Question:
I was about to integrate 'jsconfig.json' with my existing project for benefitting from its 'baseurl' option. As the template showed by vs-code, I added a jsconfig.json to my client folder (which has its own node_modules, completely separated from server). But seems like it doesn't work. Meanwhile, it shows an error at the beginning of the jsconfig file 'client/node_modules/harmony-reflect/index' not found', but when I 'yarn add' harmony-reflect to client modules, the error still exists. Here is the code:
'''
{
"compilerOptions": {
"baseUrl": ".",
"paths": {
"components/*": ["./src/js/components/*"]
},
"module": "es6",
"target": "es2020"
},
"exclude": ["node_modules"]
}
'''
Could you guys help me with this? Thanks!
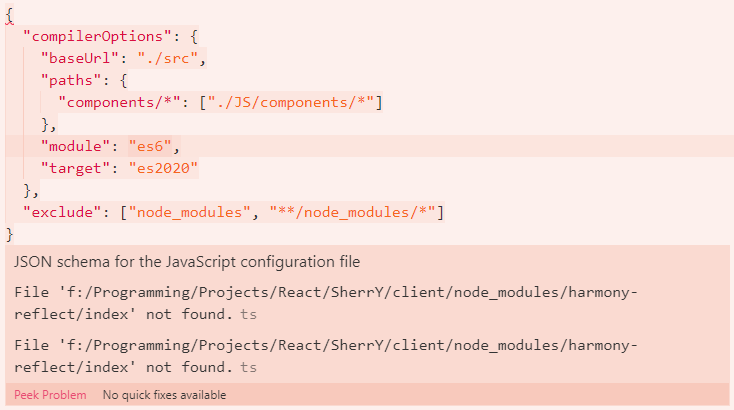
Answer: I reopened editor and the problem was solved.